Interaction volume radius: 5 \u00c5
Interaction volume height: 35 \u00c5
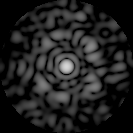
Disorder parameter: 0.7167